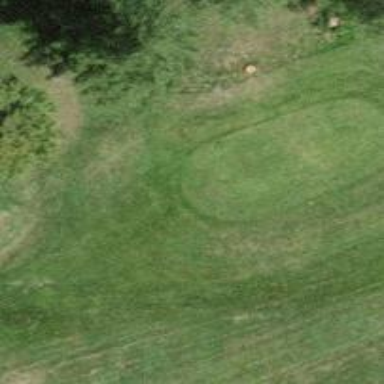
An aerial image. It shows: Golf tee.